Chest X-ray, PA view. Patient: 32 years old, sex F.
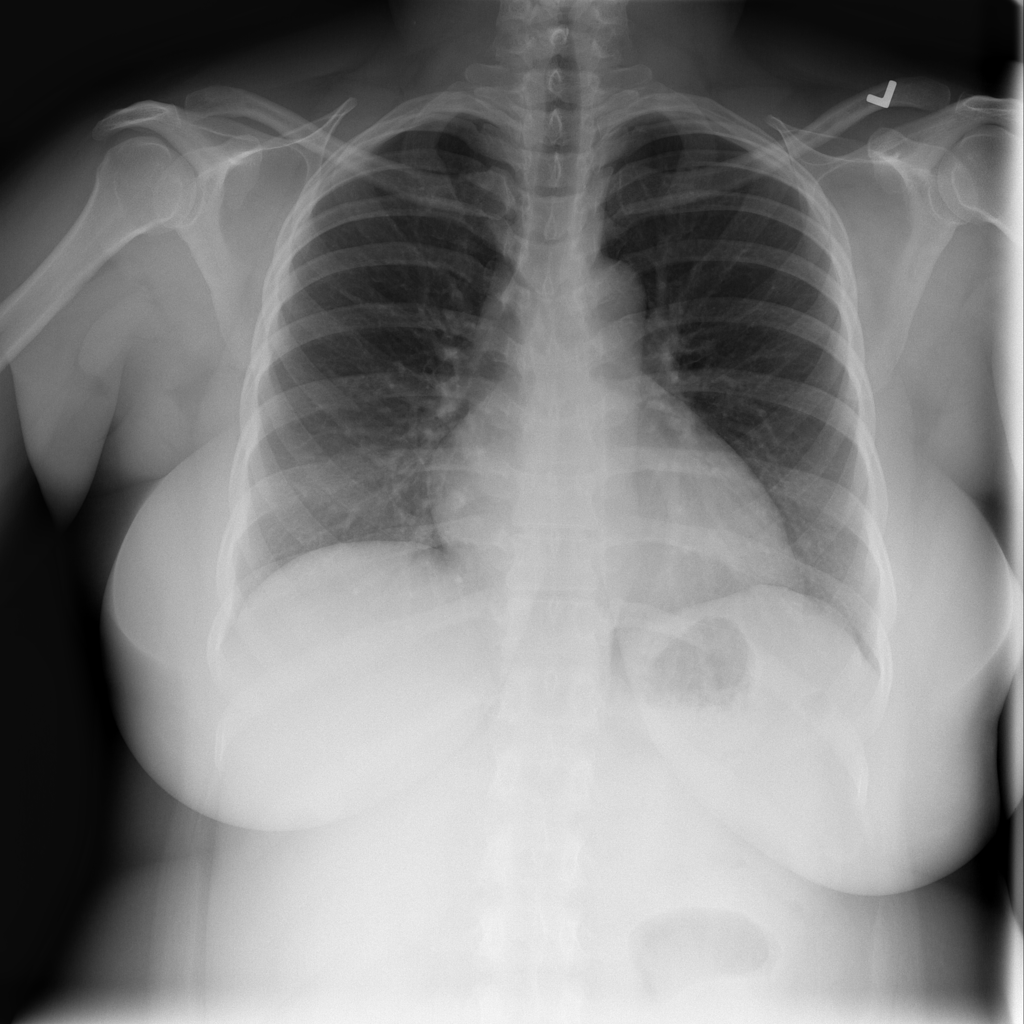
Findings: Infiltration